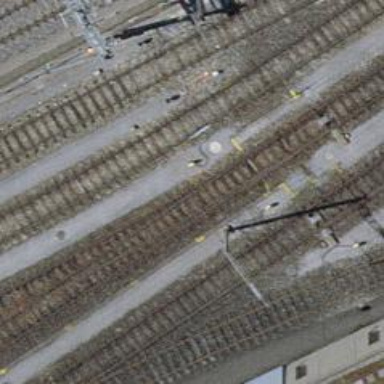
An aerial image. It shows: Railway switch.